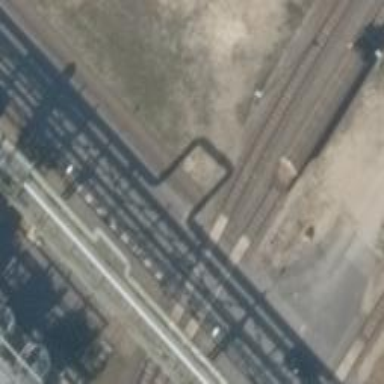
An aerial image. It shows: Railway level crossing.